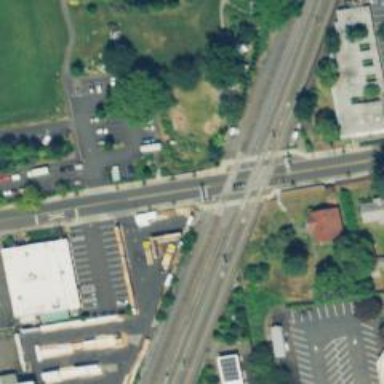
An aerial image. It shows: Railway crossing.